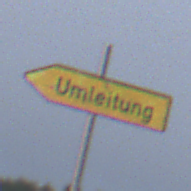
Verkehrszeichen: UmleitungswegweiserLinksweisend
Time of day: SunriseSunset
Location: Outdoor (Nature)
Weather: Overcast
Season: NotSpecified
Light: Natural